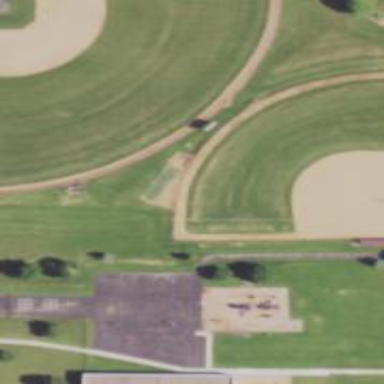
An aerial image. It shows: Recreation ground suitable for playing baseball.